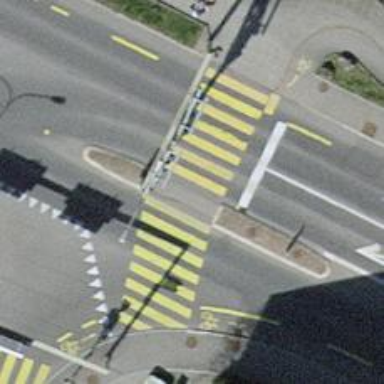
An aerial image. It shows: Marked road crossing with pedestrian island.